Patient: sex M, age 30
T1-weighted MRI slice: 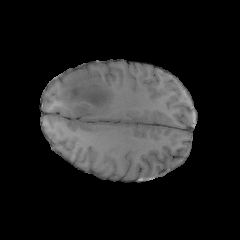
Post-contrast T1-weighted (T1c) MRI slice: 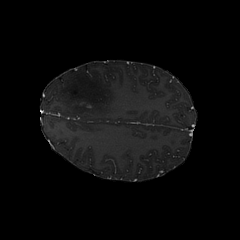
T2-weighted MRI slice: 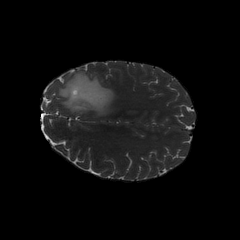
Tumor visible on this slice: yes
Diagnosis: Astrocytoma, IDH-mutant
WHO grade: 3